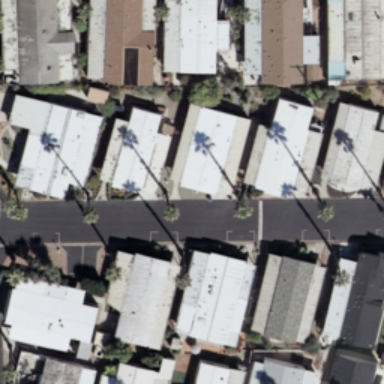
Many mobile homes arranged in lines in the mobile home park .